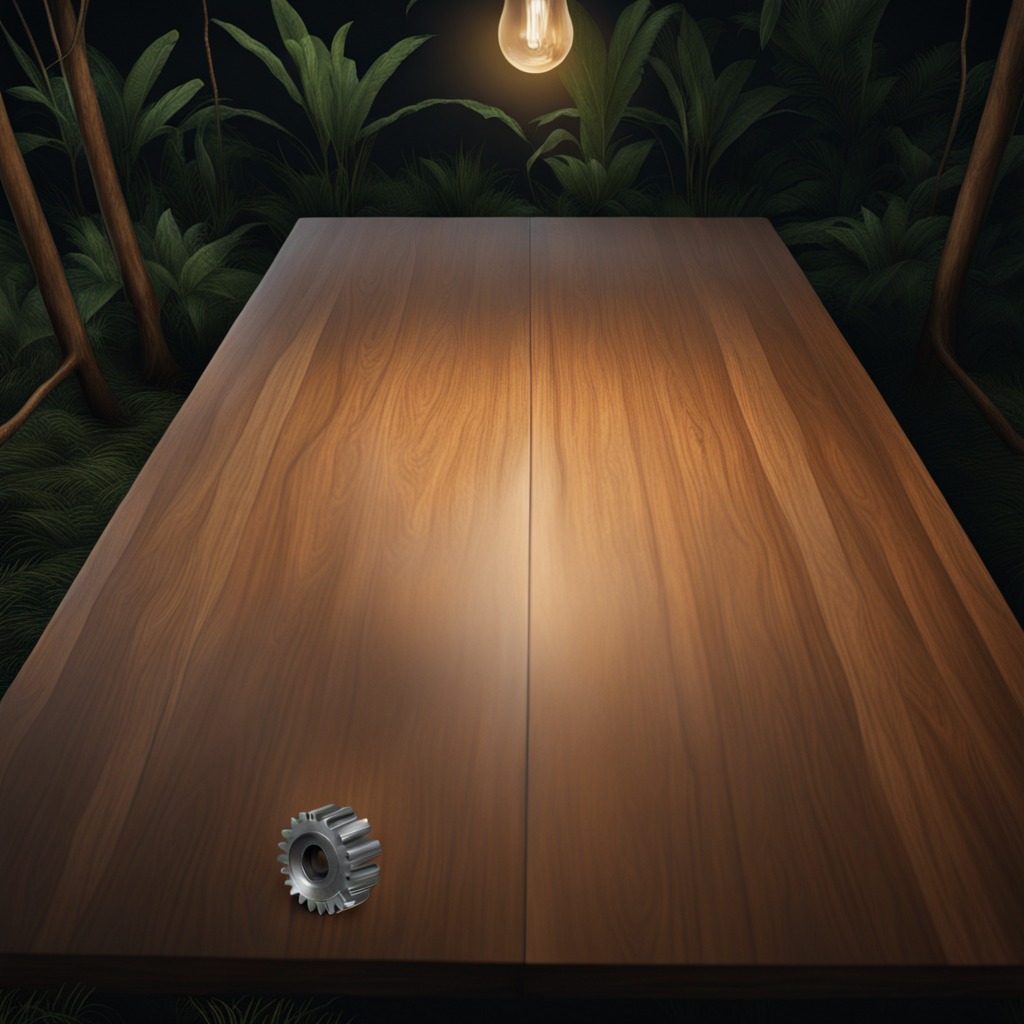
A steel gear with teeth is lying on a wooden table inside a jungle field workshop tent at night.